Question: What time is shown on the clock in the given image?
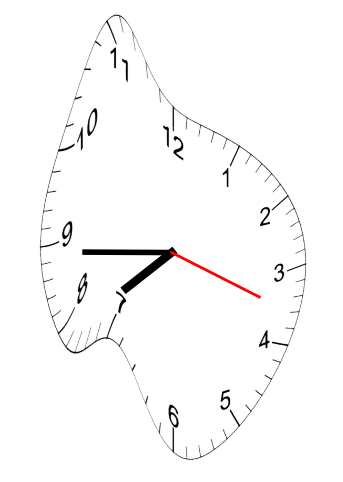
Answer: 07:44:18